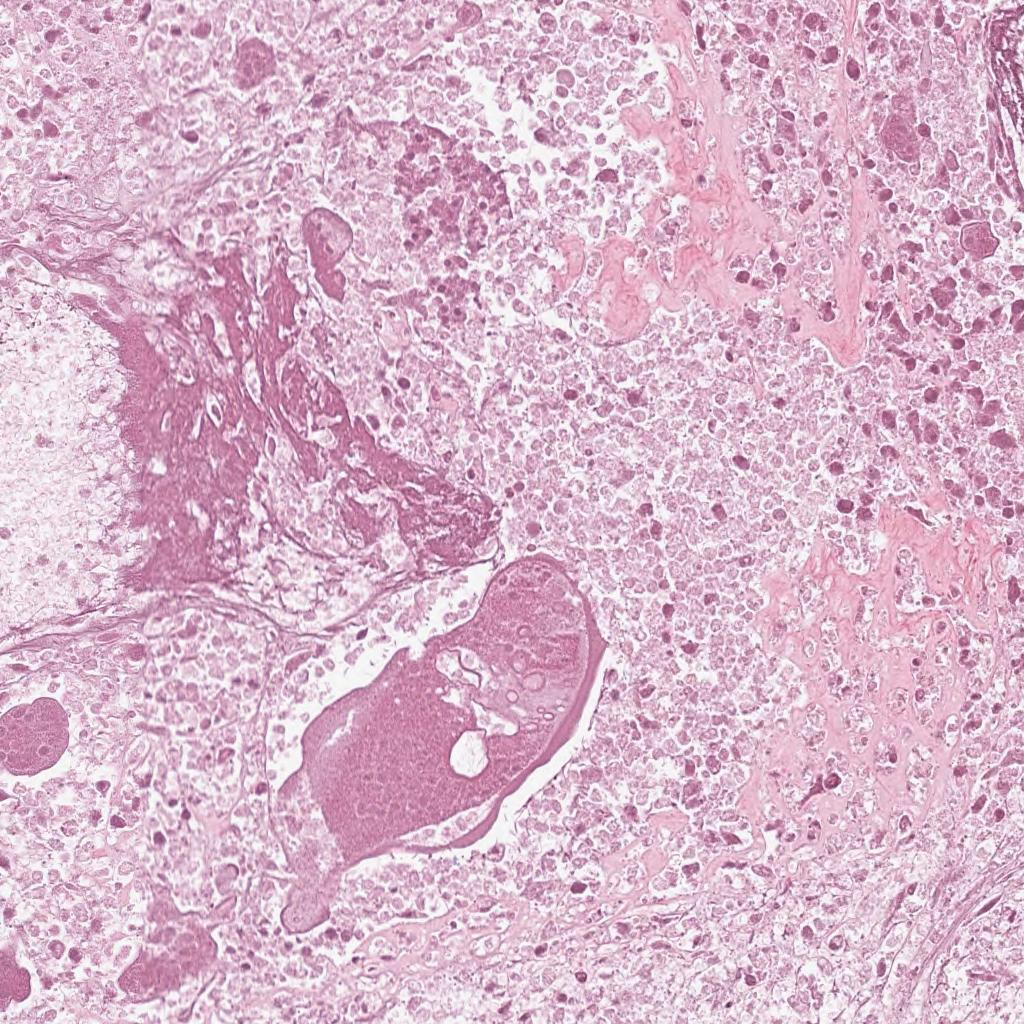
Label: Non-Viable-Tumor